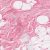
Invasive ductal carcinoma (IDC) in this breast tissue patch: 0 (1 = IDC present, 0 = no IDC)